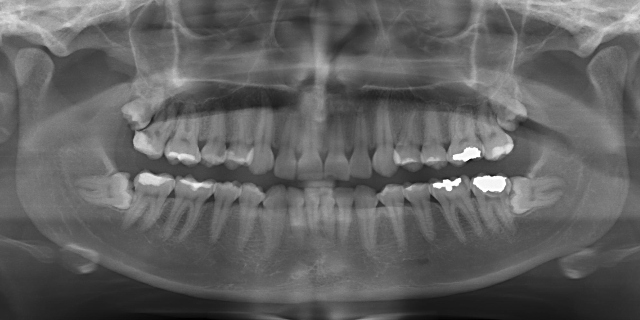
adult